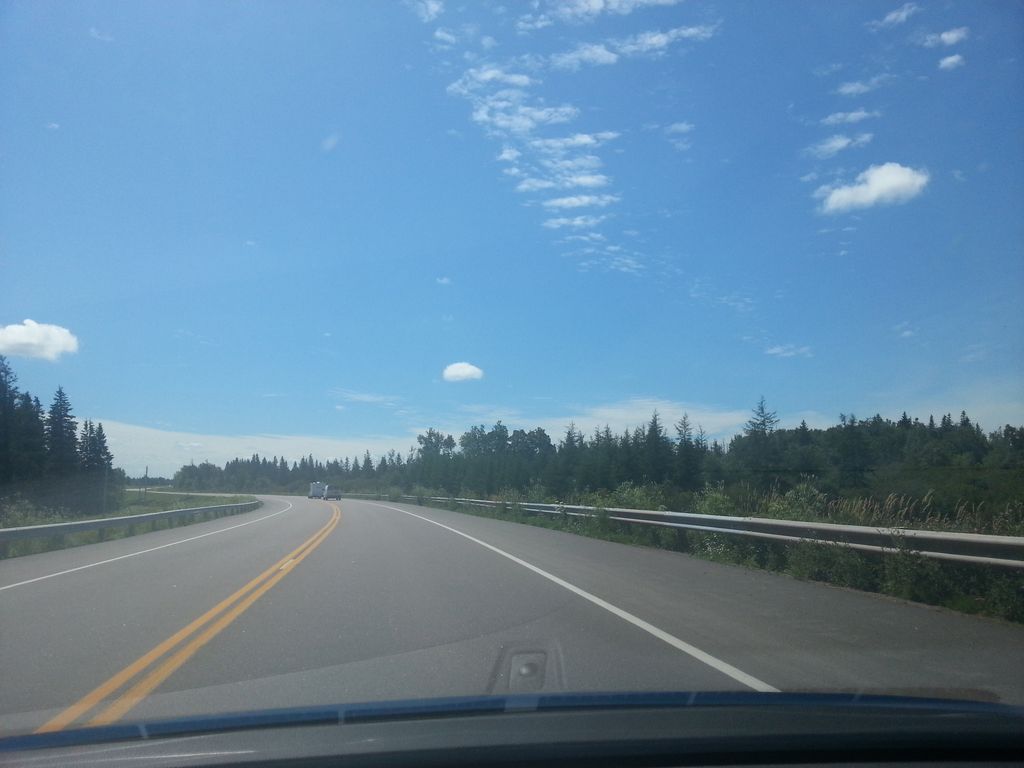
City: charlottetown